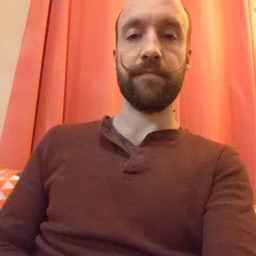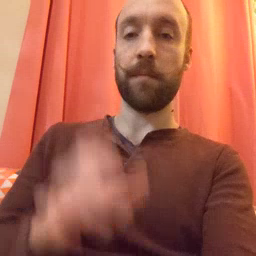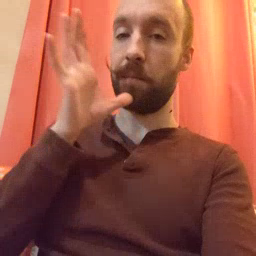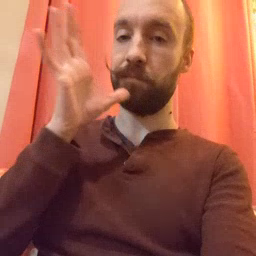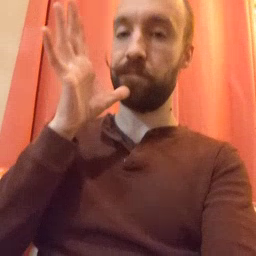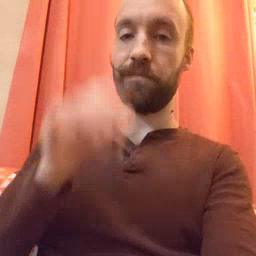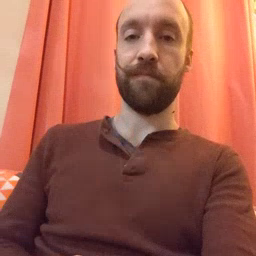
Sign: mom